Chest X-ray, PA view. Patient: 49 years old, sex F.
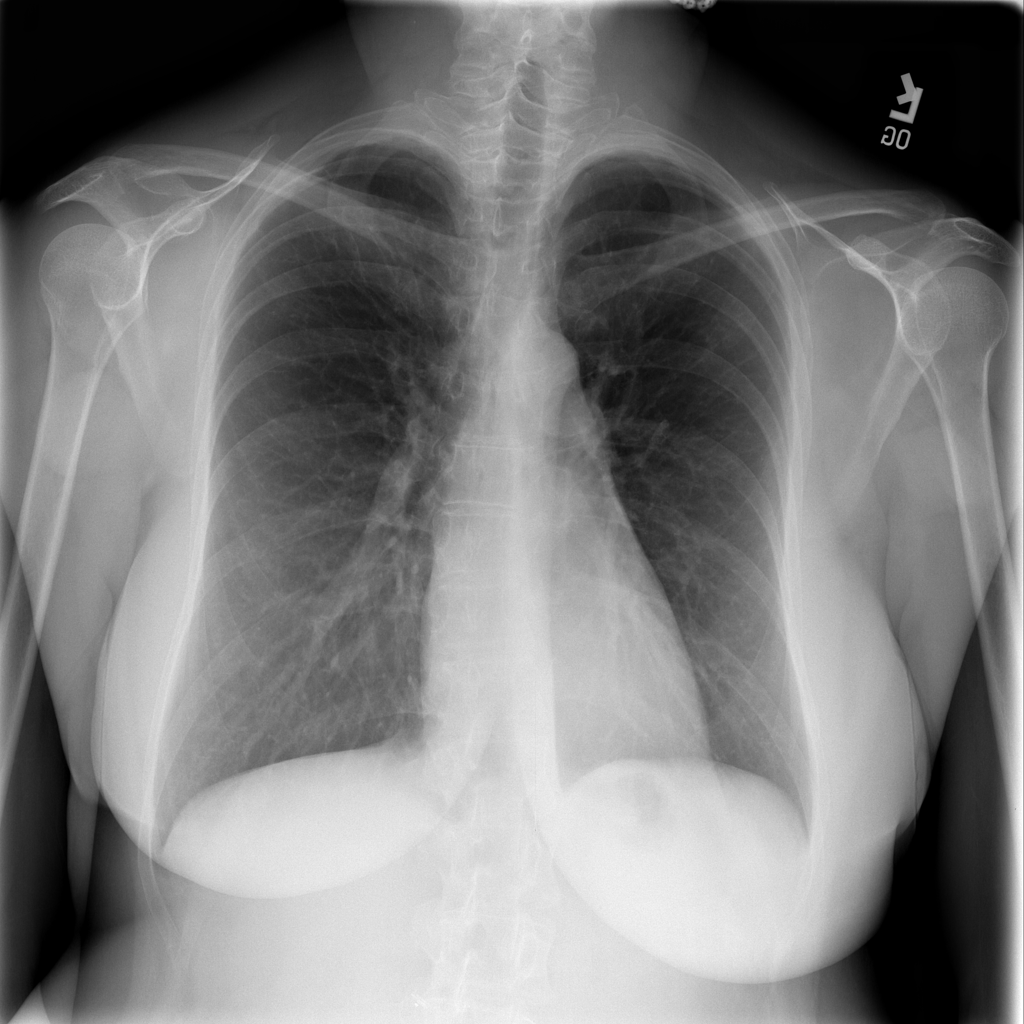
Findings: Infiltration